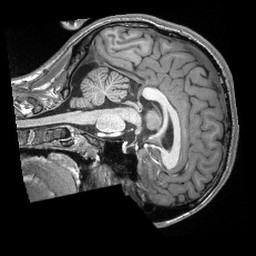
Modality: T1w
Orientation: sagittal
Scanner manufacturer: siemens
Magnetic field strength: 3 T
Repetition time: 2.3 s
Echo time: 0.00308 s